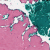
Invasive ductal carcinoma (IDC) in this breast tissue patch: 0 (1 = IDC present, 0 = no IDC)